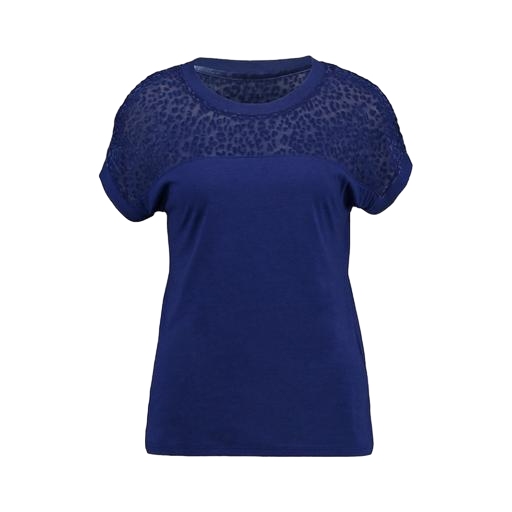
blue plus size printed t-shirt only macy, blue printed contrast t-shirt only macy, blue animal-print t-shirt only macy, white background